Field crop: tomato
Growth stage: 1
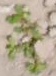
Species: portulaca